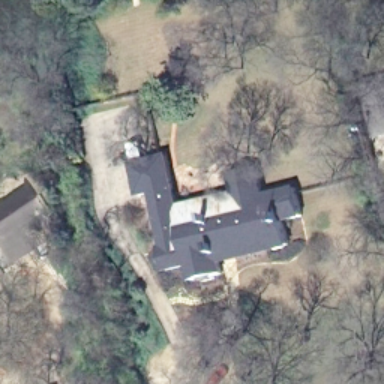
A villa with grey roofs is surrounded by trees and lawn in the sparse residential area .